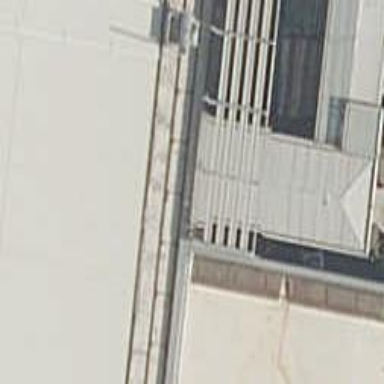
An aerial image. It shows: Airport gate.